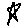
Label: star